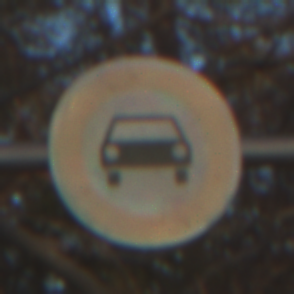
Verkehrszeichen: VerbotKraftwagen
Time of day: SunriseSunset
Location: Outdoor (Nature)
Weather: Clear
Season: Autumn
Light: Natural